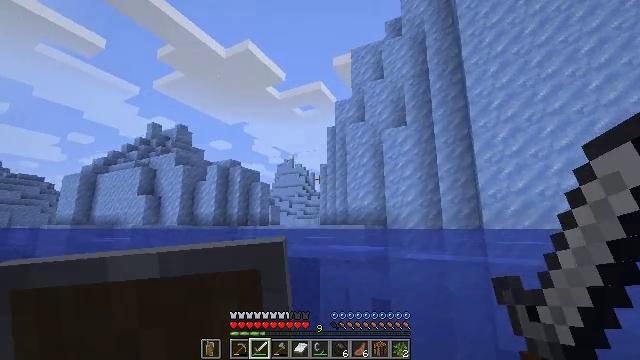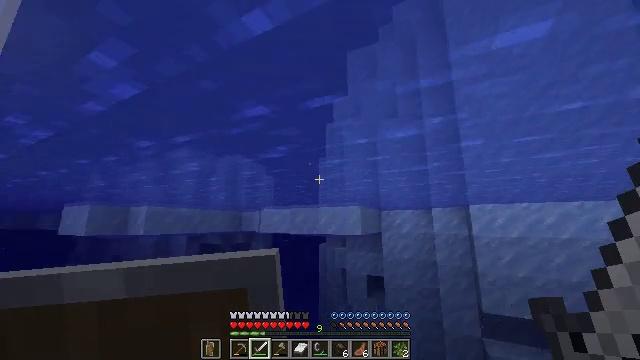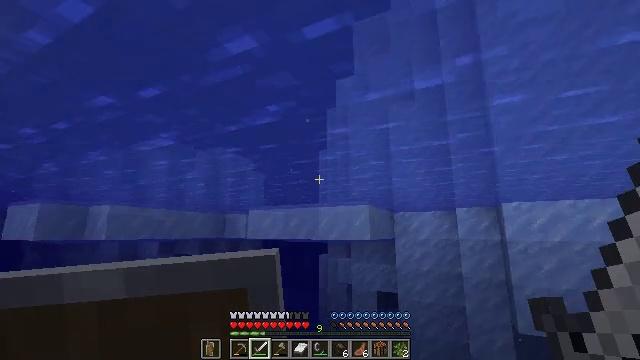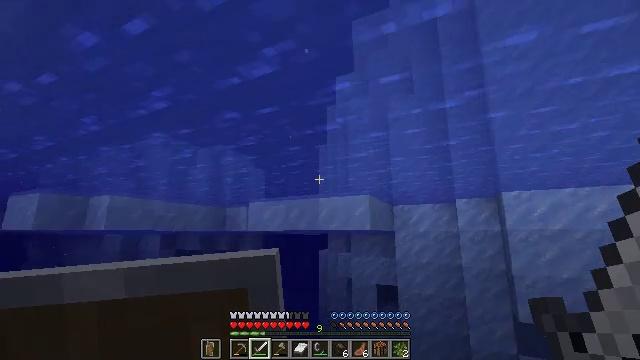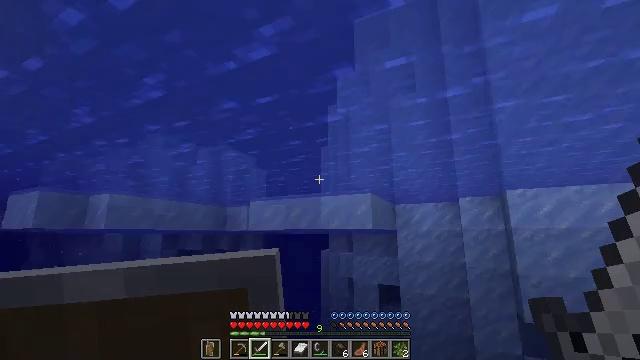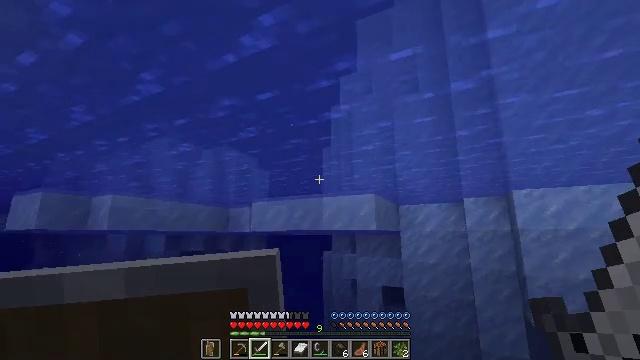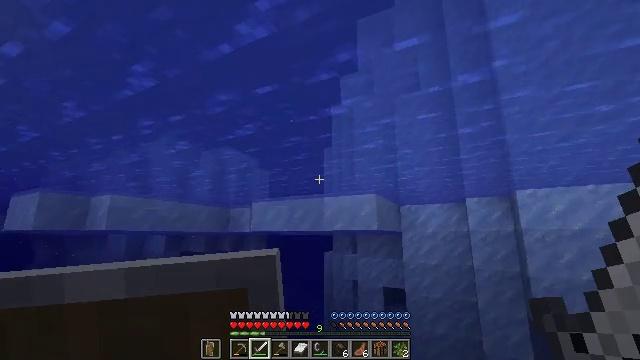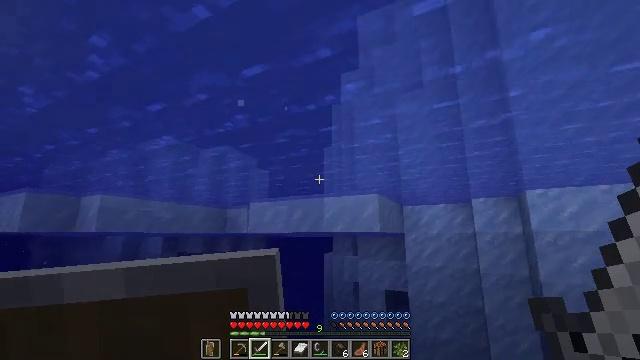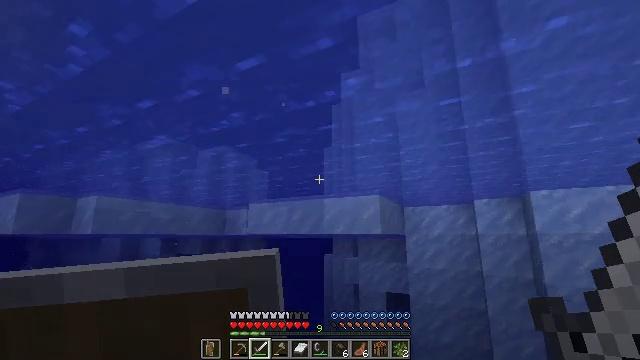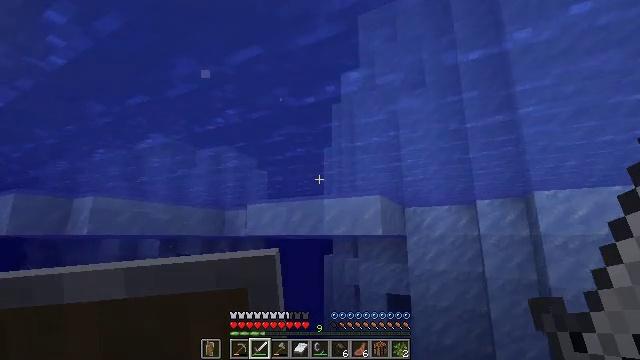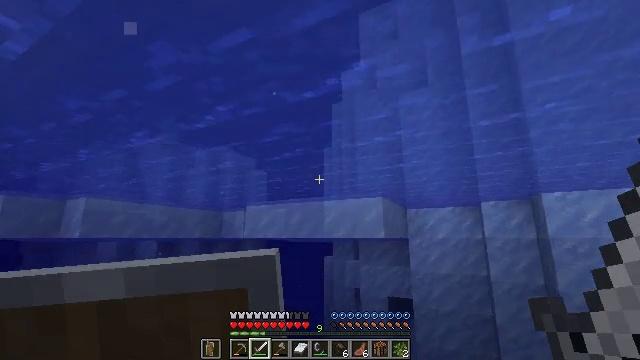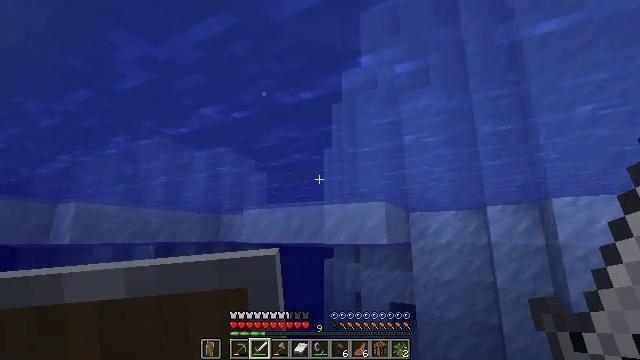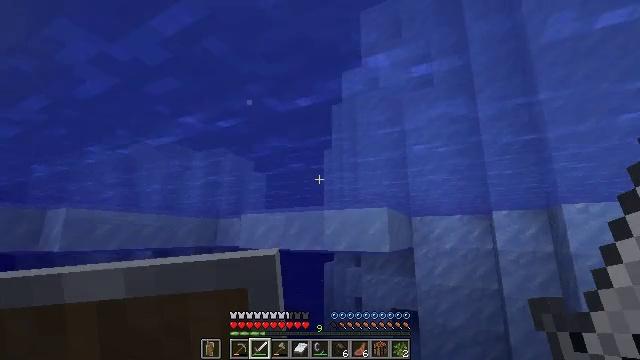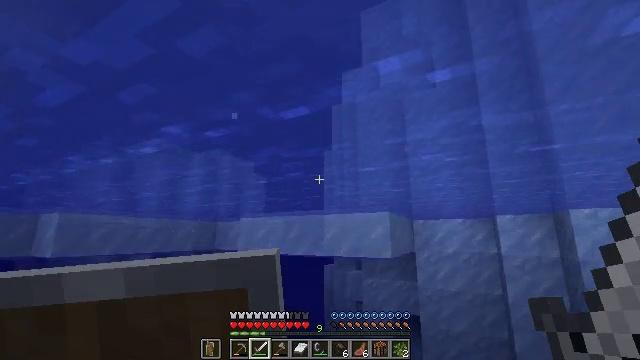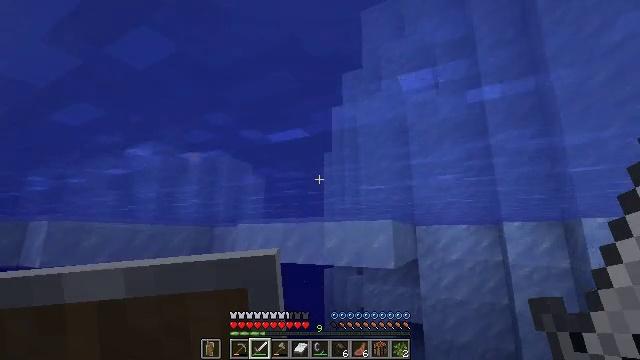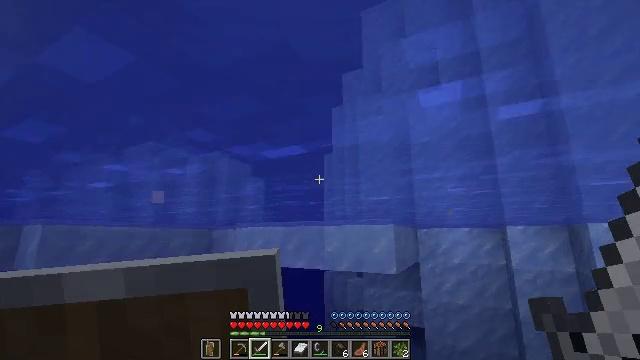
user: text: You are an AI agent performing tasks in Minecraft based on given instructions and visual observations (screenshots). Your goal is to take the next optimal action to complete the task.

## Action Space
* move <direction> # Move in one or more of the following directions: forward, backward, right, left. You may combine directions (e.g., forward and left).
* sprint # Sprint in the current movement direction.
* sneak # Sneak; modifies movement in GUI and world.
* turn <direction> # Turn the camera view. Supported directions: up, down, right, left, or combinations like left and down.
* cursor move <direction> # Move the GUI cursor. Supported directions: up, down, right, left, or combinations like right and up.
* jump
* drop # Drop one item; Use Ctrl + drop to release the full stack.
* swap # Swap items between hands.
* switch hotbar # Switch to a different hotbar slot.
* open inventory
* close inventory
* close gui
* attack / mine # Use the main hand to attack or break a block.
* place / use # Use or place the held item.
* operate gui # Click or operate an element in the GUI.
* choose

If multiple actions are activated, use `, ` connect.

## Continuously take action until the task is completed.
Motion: motion action
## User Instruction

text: Harvest packed ice from cold regions.
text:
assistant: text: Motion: move forward, sprint
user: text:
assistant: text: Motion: move forward, sprint
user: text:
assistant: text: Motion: move forward, sprint
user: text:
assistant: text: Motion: move forward, sprint
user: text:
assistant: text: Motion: move forward, sprint
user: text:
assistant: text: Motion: move forward, sprint
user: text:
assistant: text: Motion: move forward, sprint
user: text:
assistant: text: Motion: move forward, sprint
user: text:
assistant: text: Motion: move forward, sprint
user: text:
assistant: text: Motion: move forward, sprint, jump
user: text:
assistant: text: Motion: move forward, sprint, jump
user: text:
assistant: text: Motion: move forward, sprint, jump
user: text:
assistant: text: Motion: move forward, sprint, jump
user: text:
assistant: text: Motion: move forward, sprint, jump
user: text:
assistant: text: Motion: move forward, sprint, jump
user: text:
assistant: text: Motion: move forward, sprint, jump
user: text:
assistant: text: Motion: move forward, sprint, jump
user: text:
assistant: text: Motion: move forward, sprint, jump
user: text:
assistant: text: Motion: move forward, sprint, turn down
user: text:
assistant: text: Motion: move forward, sprint
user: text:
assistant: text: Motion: move forward, sprint, turn down
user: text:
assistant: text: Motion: move forward, sprint
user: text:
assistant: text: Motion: move forward, sprint
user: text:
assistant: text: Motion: move forward, sprint
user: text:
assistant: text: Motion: move forward, sprint
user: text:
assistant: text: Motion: move forward, sprint
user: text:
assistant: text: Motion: move forward, sprint
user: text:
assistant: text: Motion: move forward, sprint
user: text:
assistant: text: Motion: move forward, sprint
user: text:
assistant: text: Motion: move forward, sprint